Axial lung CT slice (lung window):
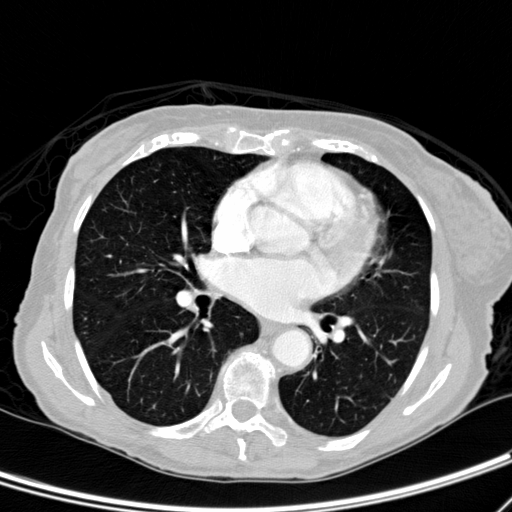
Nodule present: no